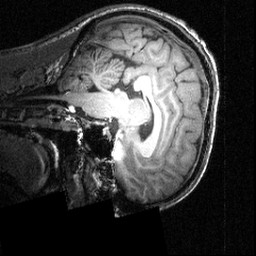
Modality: T1w
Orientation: sagittal
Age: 26
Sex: male
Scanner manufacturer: siemens
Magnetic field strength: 3.951 T
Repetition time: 1.5 s
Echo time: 0.00335 s